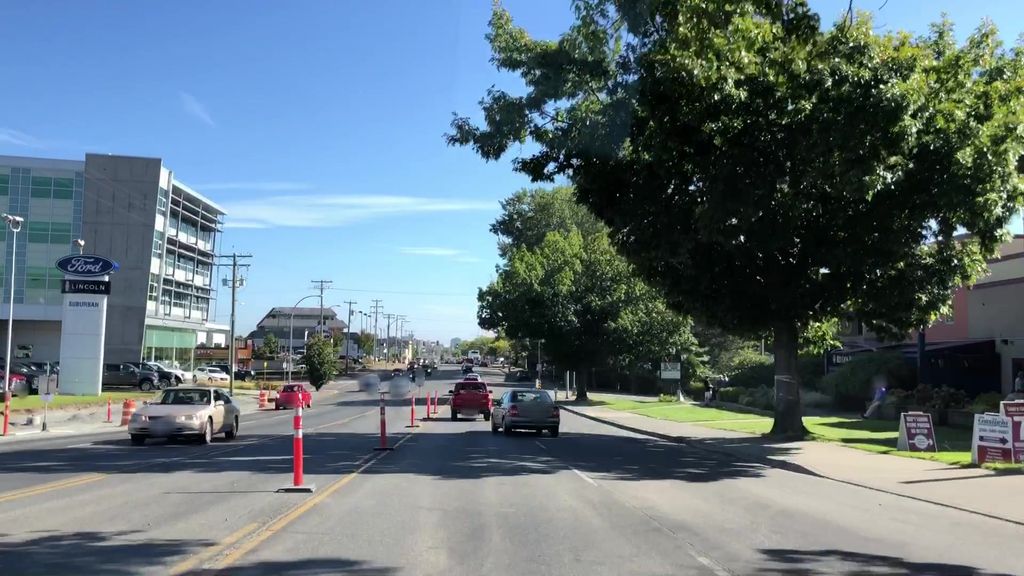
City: victoria